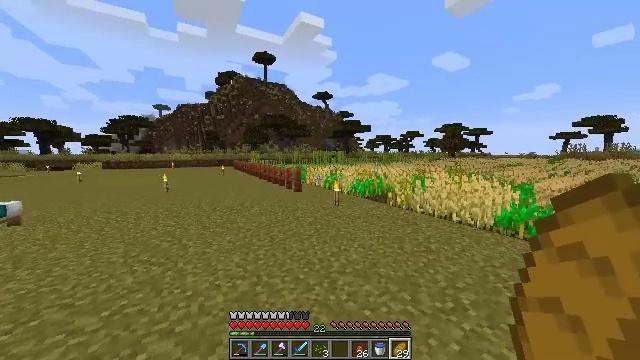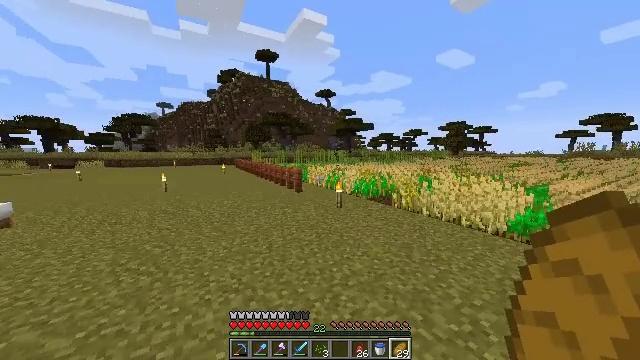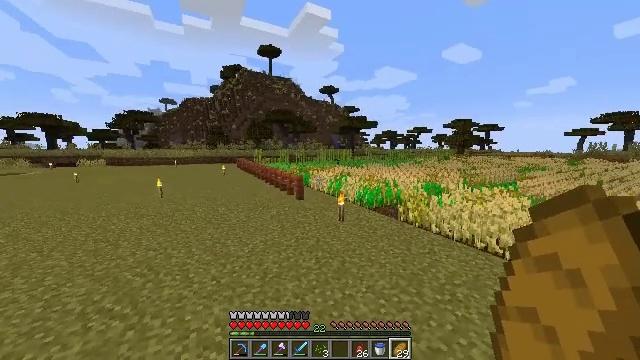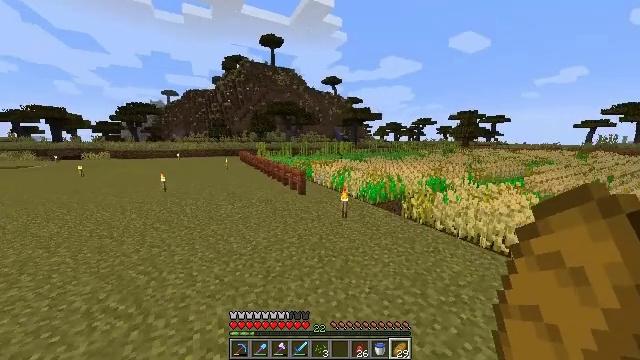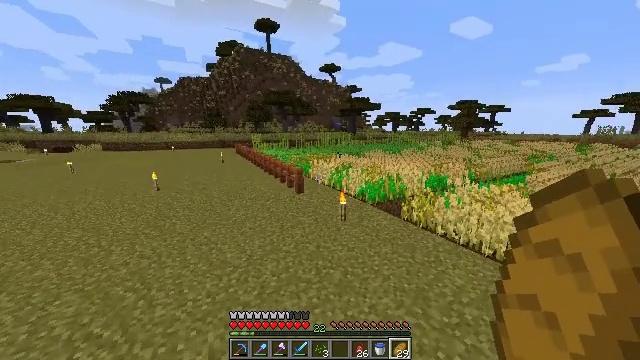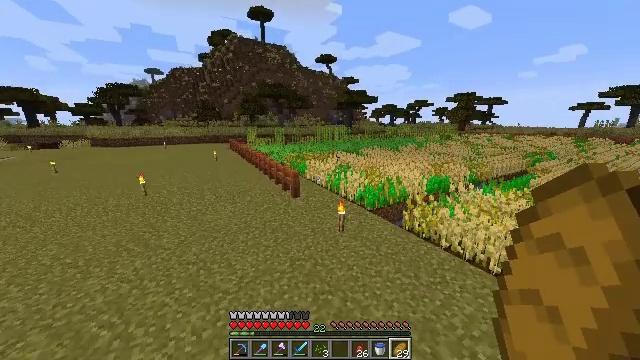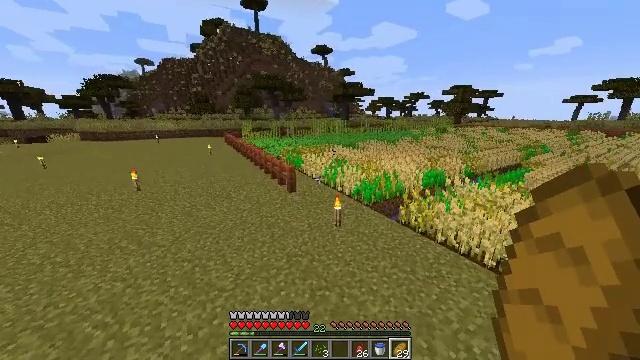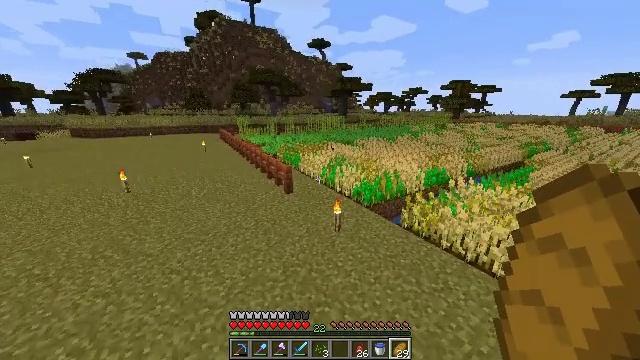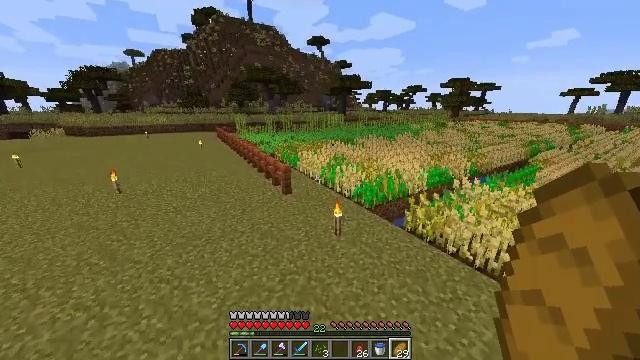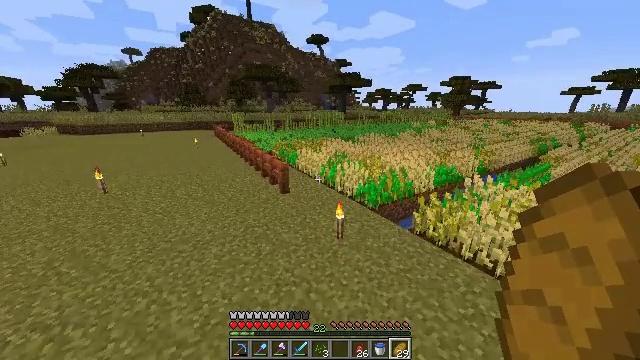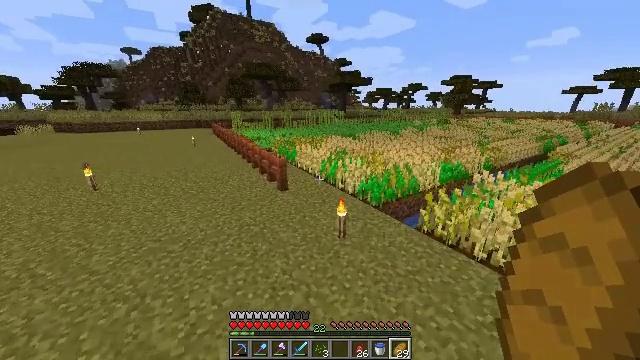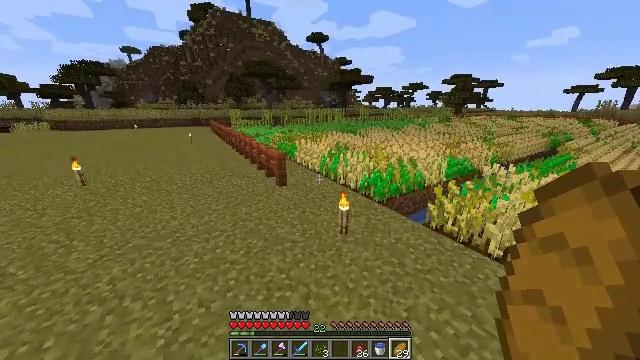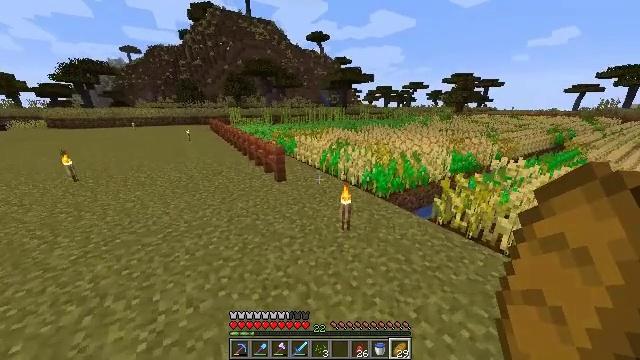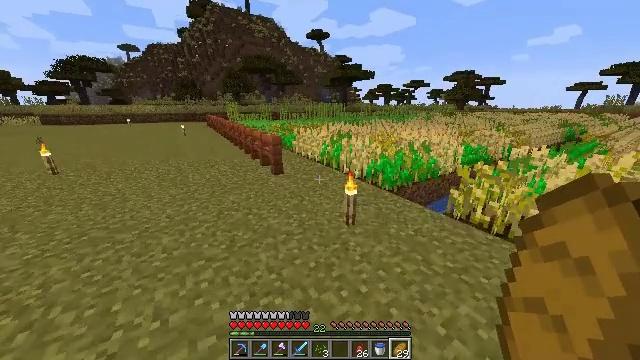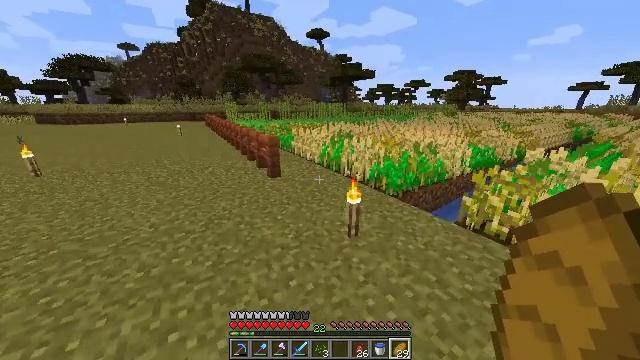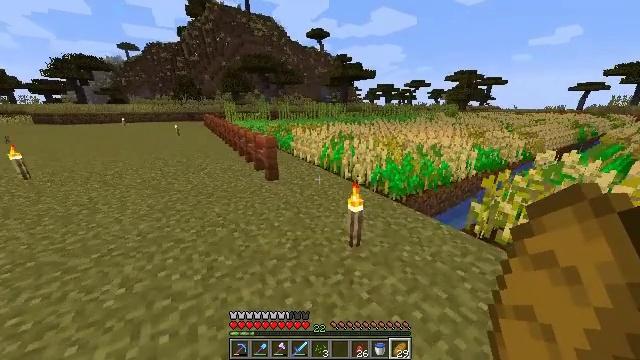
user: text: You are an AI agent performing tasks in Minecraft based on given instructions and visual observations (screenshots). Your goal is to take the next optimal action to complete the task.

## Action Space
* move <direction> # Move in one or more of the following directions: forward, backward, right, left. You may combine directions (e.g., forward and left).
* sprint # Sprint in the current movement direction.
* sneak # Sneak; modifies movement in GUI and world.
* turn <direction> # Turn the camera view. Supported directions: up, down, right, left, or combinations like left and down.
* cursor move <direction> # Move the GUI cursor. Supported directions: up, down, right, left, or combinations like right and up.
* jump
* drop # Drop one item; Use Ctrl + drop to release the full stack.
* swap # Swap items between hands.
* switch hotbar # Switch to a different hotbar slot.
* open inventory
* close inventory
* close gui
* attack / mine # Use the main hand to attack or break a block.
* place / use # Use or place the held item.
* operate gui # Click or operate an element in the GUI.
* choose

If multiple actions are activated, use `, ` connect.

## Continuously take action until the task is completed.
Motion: motion action
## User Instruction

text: Collect beetroots from the field.
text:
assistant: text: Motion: move forward, sprint
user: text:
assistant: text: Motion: move forward, sprint, turn down, jump
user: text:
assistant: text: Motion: move forward, sprint, turn down, jump
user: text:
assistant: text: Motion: move forward, sprint, turn down, jump
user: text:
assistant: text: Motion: move forward, sprint, turn down, jump
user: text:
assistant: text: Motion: move forward, sprint, turn right and down, jump
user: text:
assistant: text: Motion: move forward, sprint, turn down, jump
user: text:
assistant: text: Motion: move forward, sprint, jump
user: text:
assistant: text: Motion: move forward, sprint, jump
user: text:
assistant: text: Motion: move forward, sprint, jump
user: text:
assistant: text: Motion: move forward, sprint, jump
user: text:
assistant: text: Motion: move forward, sprint, jump
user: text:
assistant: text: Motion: move forward, sprint
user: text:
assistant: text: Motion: move forward, sprint
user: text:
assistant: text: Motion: move forward, sprint
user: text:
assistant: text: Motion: move forward, sprint
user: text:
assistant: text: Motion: move forward, sprint
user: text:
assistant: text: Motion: move forward, sprint
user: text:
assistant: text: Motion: move forward, sprint, turn down
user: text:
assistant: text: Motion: move forward, sprint
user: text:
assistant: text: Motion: move forward, sprint
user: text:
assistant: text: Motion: move forward, sprint
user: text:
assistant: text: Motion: move forward, sprint
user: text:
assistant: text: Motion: move forward, sprint
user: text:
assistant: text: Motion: move forward, sprint
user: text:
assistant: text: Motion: move forward, sprint
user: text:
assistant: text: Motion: move forward, sprint
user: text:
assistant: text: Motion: move forward, sprint
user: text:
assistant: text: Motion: move forward, sprint
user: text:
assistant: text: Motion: move forward, sprint, turn left and down